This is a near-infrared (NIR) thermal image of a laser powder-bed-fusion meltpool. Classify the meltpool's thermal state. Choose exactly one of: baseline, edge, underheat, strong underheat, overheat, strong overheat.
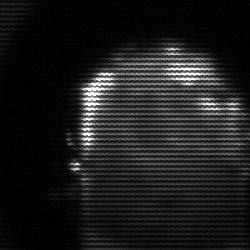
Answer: baseline